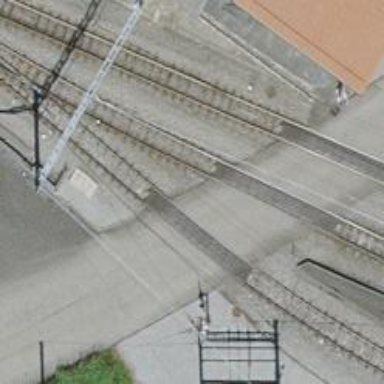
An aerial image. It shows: Level crossing along the railway.